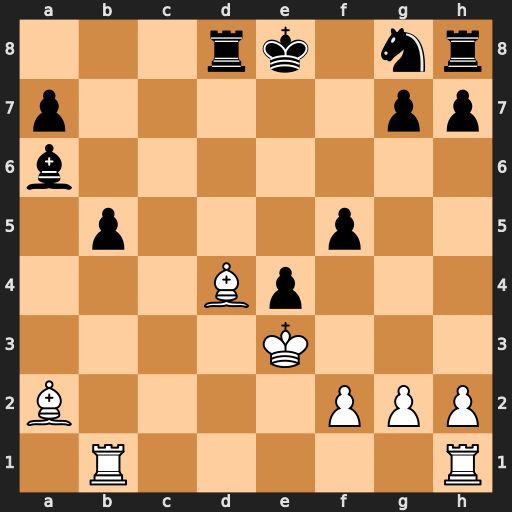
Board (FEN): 3rk1nr/p5pp/b7/1p3p2/3Bp3/4K3/B4PPP/1R5R
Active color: w
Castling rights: k
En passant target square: -
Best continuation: Bxg7